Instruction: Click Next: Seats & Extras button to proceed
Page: traveler
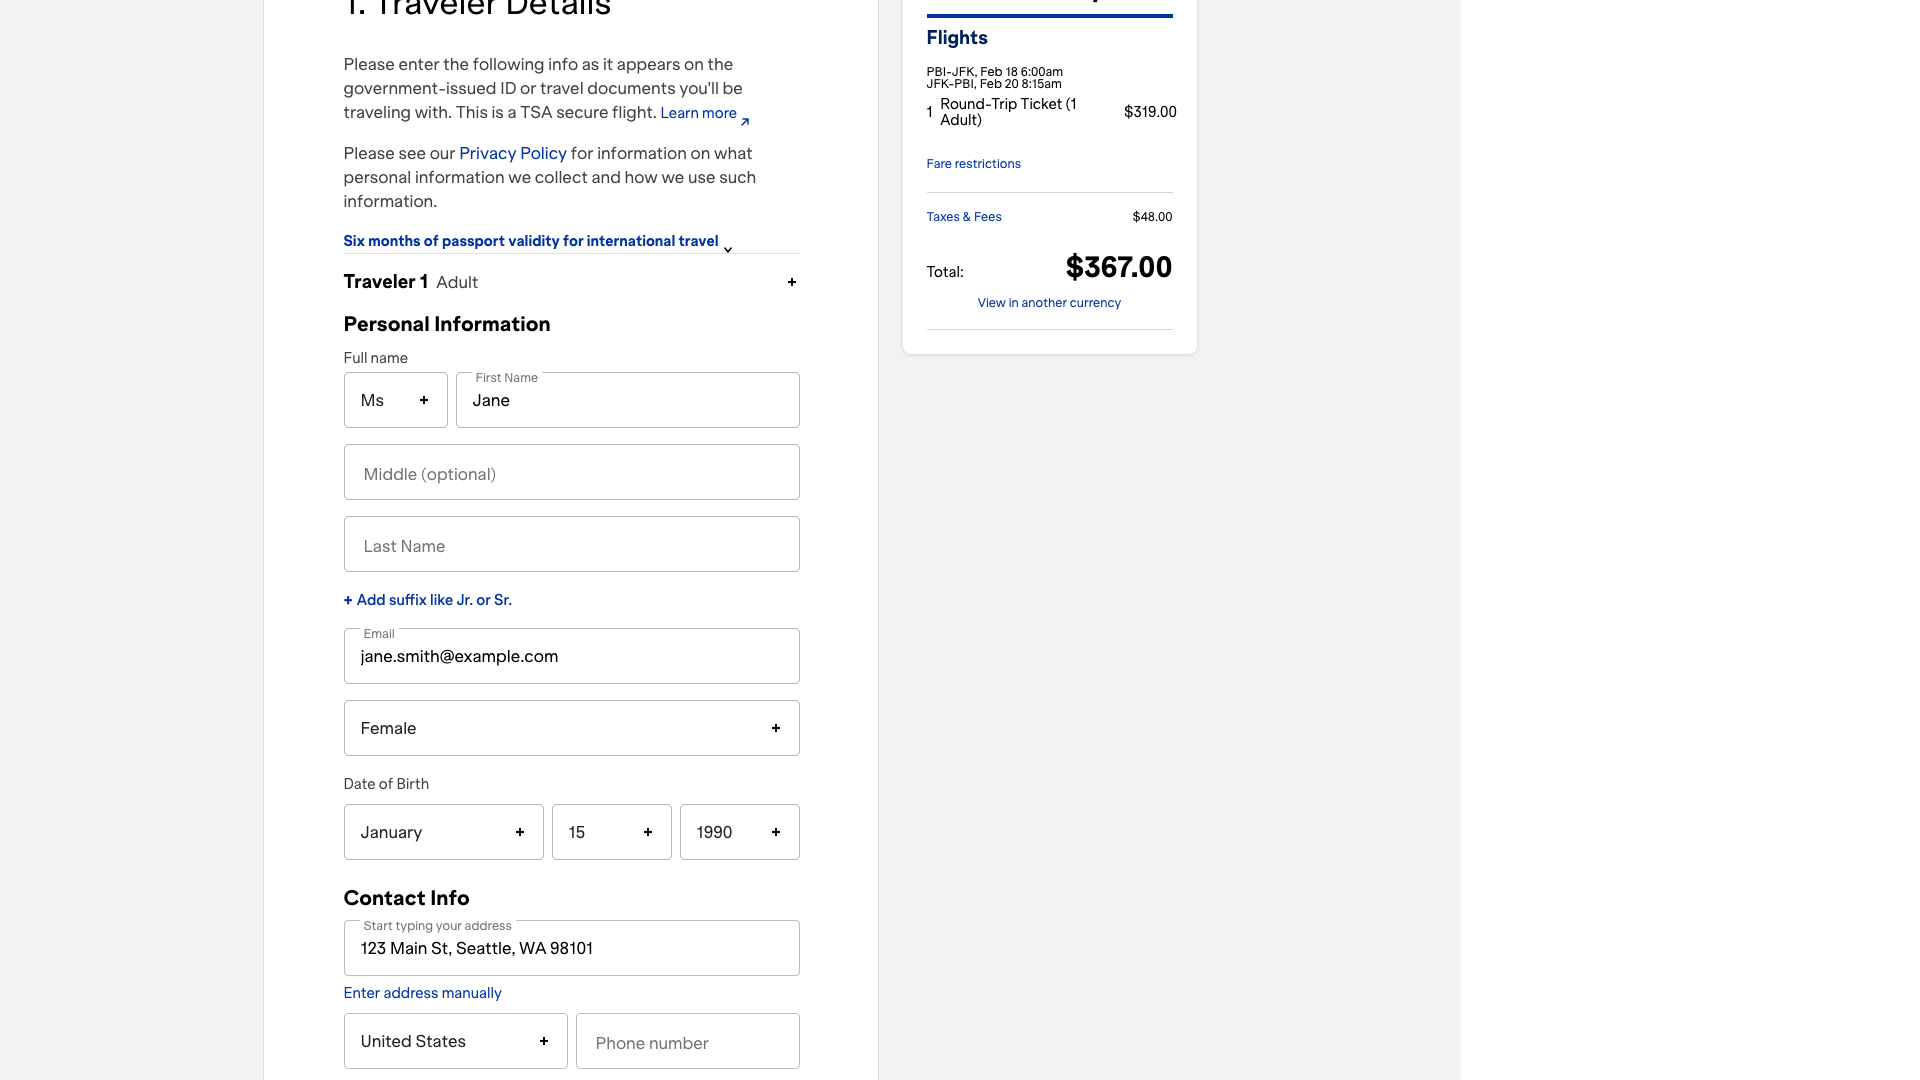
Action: click